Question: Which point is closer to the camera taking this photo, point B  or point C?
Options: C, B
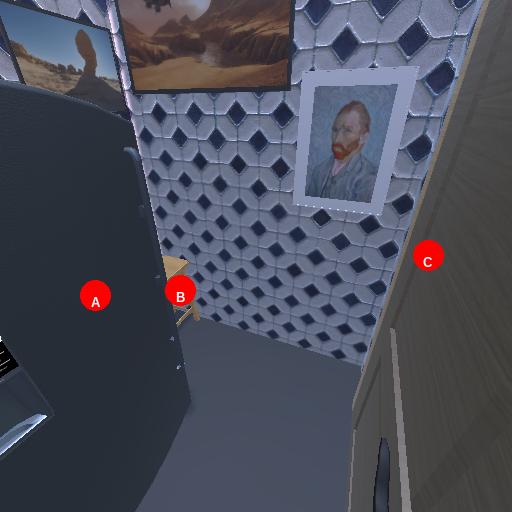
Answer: C